Question: It is the first time for me to use Microsoft Visual Studio 2010 Performance Profiler for profiling. After the application program is finished, I use CPU Sampling method for profiling and create a performance section. After that I launch profiling. The problem I have found is that each time I profiles the same program I get different samples accounts. The following picture can illustrate my problem:

In the above picture the 'baseline file' and 'comparison file' come from the same application program. I expect that these two profile files should be the same, but in reality they are not. I was wondering what I could do in order to obtain consistent result. Thanks!
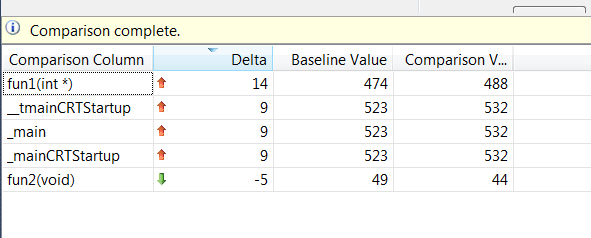
Answer: That's just not possible when you use the sampling method to profile your program. It works by periodically interrupting your program and finding out what it is doing. Inevitably, the odds that it will reliably interrupt your program at the exact same place when you profile repeatedly are very low. The data you'll get is only statistically relevant, it is an and useful to find hotspots in your code. Which is something you should always be checking first when you profile.
You'll need the instrumentation method to get hard numbers about the number of times a function executes. The profiler now reliably records when a function is entered. Biggest problem with that is that it drastically slows down your program.
Background info on these profiling methods is available in this <URL>.